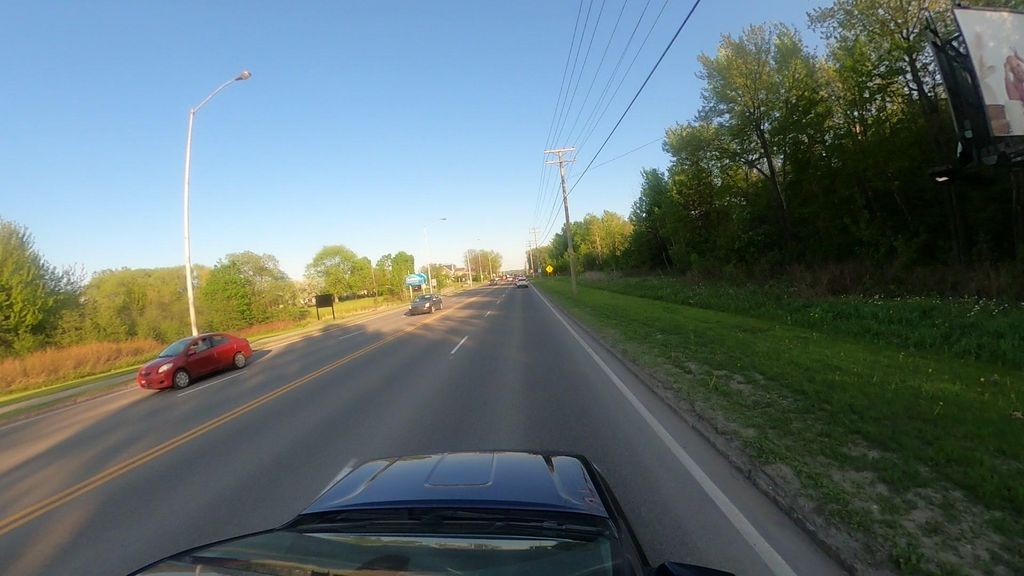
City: quebec_city